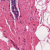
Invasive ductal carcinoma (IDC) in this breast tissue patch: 0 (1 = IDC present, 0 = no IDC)